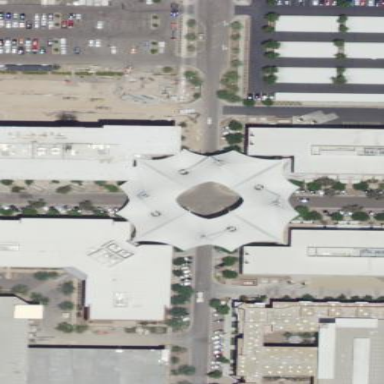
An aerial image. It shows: View of roof of building.